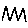
Label: zigzag